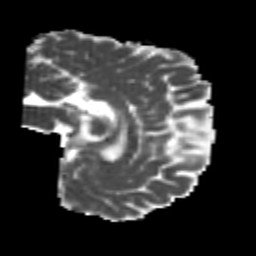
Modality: MD
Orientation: sagittal
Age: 24
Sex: male
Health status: healthy
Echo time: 0.074 s